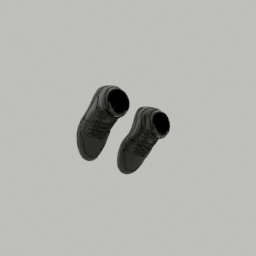
Label: people